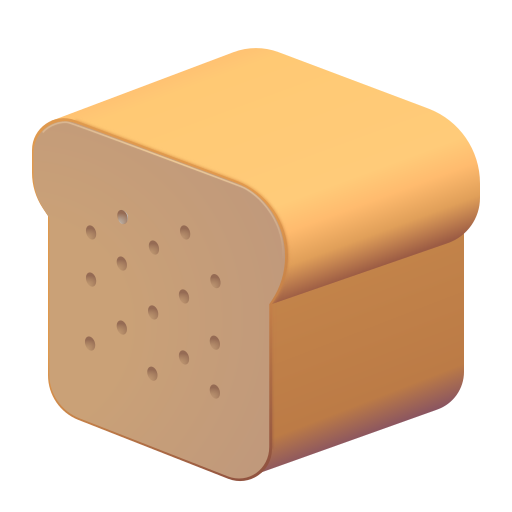
bread color